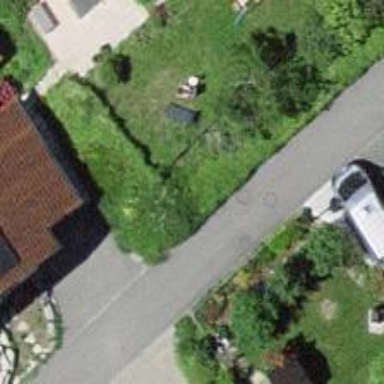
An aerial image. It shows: Paved residential road.